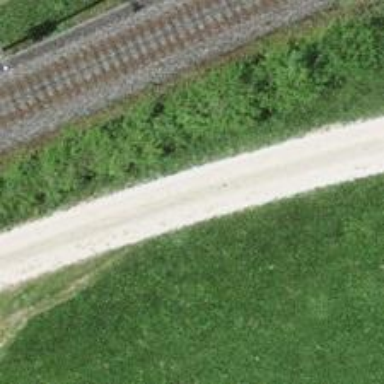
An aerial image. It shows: Compacted track road.